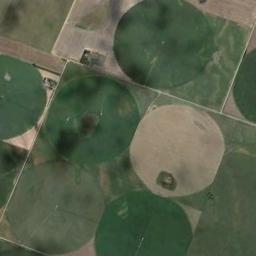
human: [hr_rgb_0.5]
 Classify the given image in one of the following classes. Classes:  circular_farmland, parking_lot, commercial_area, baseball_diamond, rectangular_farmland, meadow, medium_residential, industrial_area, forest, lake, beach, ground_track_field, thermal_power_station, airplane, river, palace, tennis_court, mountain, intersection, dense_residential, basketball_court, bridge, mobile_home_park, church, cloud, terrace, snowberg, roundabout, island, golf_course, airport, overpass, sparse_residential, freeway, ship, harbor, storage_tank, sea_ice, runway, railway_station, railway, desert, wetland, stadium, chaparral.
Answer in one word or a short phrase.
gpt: circular_farmland